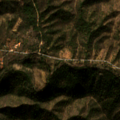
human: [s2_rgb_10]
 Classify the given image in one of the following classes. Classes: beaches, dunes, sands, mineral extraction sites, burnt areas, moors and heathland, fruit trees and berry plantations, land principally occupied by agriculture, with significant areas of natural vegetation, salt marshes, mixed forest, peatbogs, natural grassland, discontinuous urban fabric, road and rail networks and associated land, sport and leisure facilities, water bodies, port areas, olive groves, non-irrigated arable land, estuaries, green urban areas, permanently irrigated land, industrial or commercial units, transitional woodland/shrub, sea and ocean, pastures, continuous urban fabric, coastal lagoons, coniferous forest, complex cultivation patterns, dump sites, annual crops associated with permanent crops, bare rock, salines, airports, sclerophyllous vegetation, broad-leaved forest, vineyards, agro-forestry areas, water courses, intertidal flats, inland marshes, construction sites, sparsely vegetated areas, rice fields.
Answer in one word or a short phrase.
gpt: annual crops associated with permanent crops, broad-leaved forest, transitional woodland/shrub